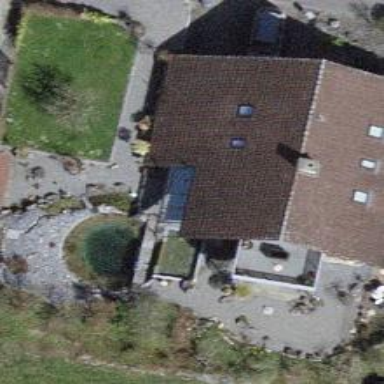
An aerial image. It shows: Simple and straightforward house.